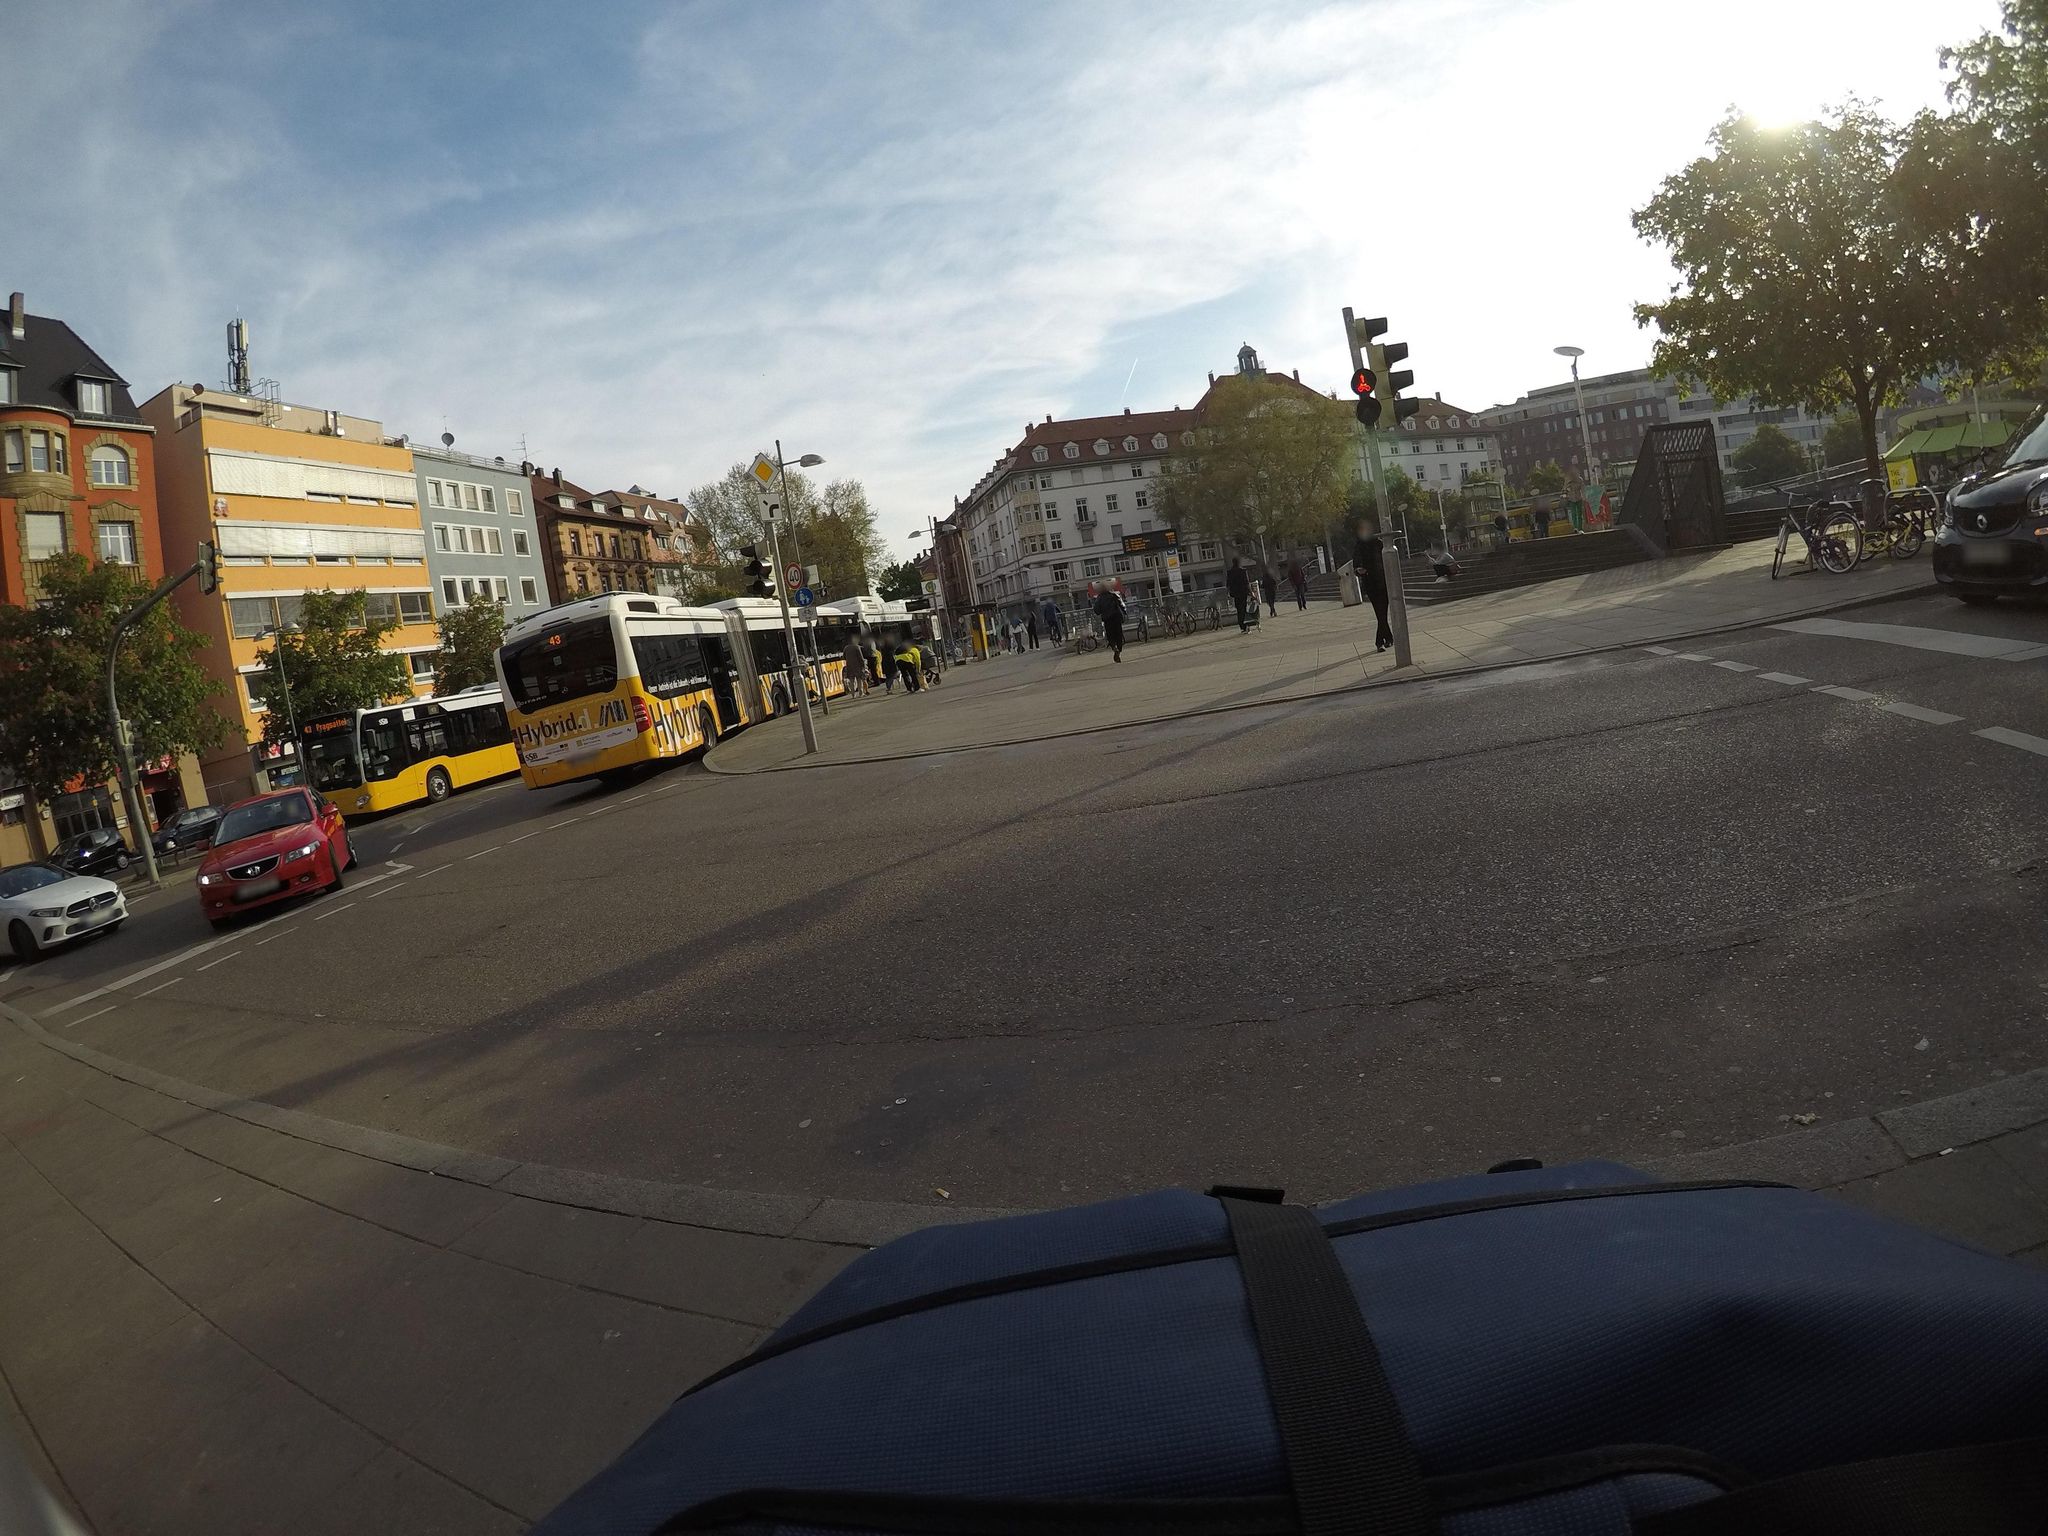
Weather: cloudy
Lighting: day
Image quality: good
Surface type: cycling surface
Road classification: living_street, pedestrian, footway
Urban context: urban centre
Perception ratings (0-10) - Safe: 3.31, Lively: 7.82, Beautiful: 6.76, Boring: 5.14, Depressing: 4.78, Wealthy: 4.8